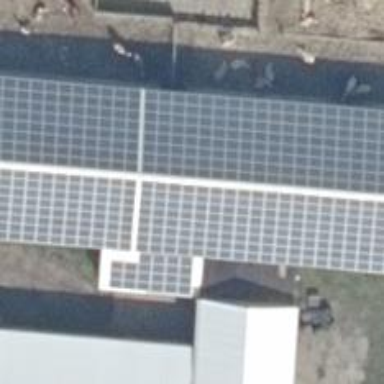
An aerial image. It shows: Small solar photovoltaic panel generator is producing electricity.